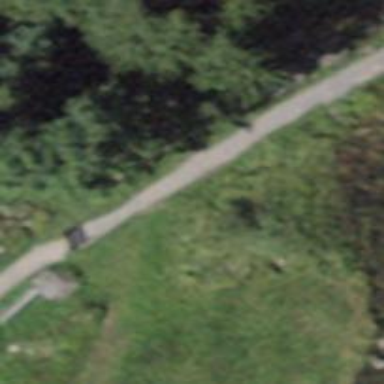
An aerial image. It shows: Bench.